Aerial crown-view tile of a tropical tree (Barro Colorado Island, Panama), acquired 20250217:
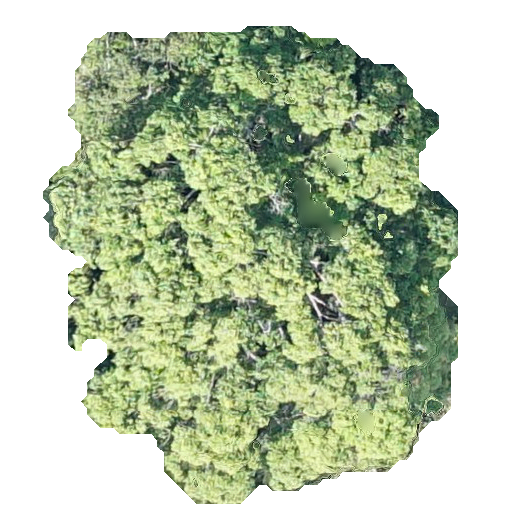
Species: Ocotea leptobotra
GBIF accepted scientific name: Ocotea leptobotra
Crown area: 227.716 m²